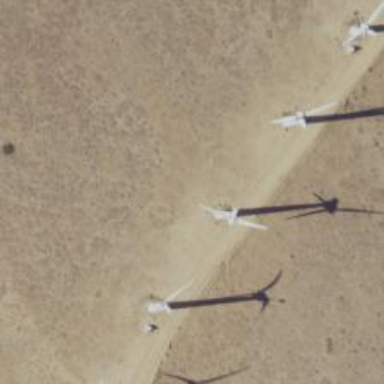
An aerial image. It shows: Wind power generator with wind turbines.